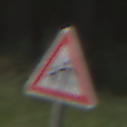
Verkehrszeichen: KinderRechts
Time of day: MorningAfternoon
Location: Outdoor (Nature)
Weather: Clear
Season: NotSpecified
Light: Natural